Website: apple
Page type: address-validator
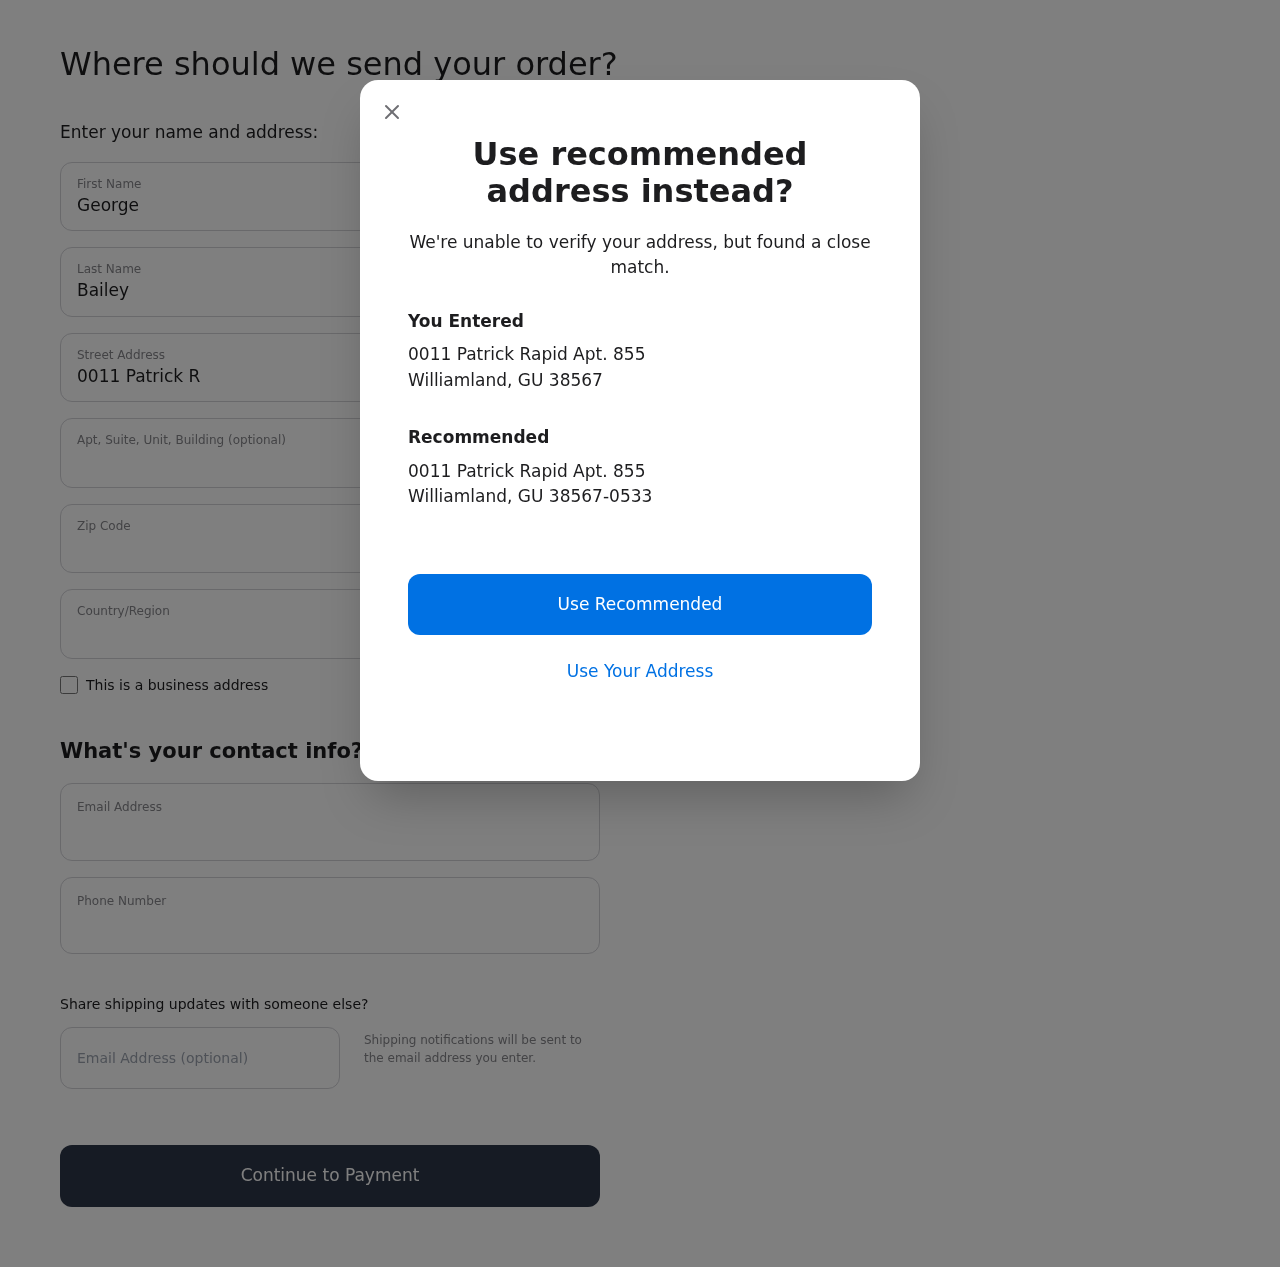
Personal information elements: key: PII_CITY
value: Williamland
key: PII_COUNTRY
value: United States
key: PII_EMAIL
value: georgebailey@yahoo.com
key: PII_FIRSTNAME
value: George
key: PII_GIFT_EMAIL
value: mary.johnson@yahoo.com
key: PII_LASTNAME
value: Bailey
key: PII_PHONE
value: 2456408756
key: PII_POSTCODE
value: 38567
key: PII_POSTCODE_FULL
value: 38567-0533
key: PII_STATE_ABBR
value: GU
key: PII_STREET
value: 0011 Patrick Rapid Apt. 855
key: PII_STREET2
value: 0011 Patrick Rapid Apt. 855
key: PII_STREET2
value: Suite 082
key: PII_CITY2
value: Williamland
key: PII_STATE_ABBR2
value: GU